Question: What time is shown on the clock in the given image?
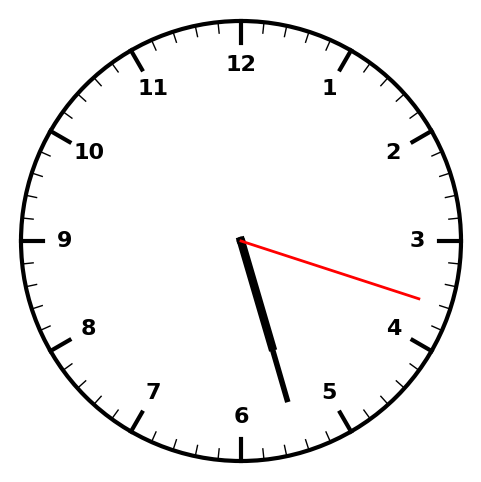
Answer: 05:27:18